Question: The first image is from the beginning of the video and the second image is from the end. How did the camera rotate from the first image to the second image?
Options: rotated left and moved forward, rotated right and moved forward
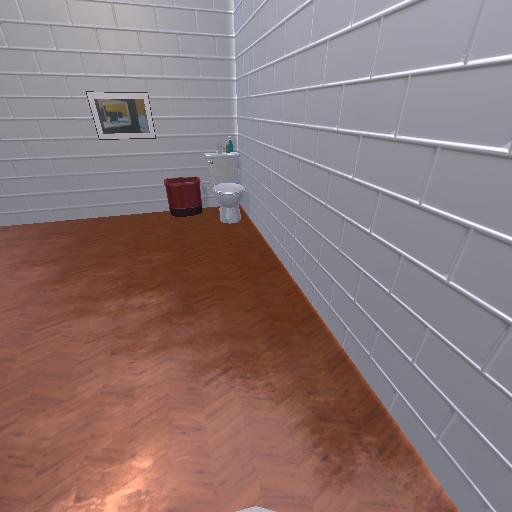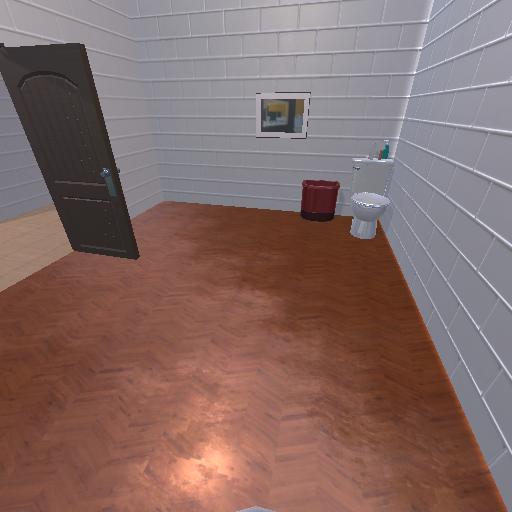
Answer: rotated left and moved forward